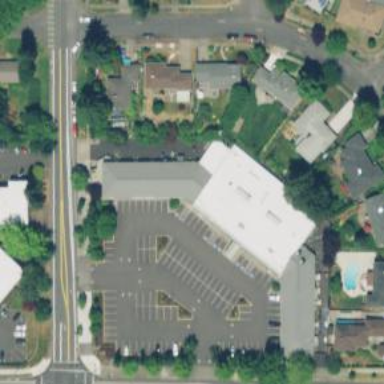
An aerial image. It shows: Parking space is available.